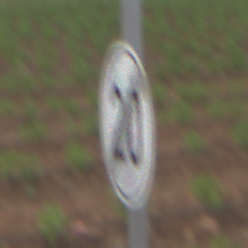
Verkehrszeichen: EndeGeschwindigkeit20
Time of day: Midday
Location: Outdoor (Nature)
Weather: PartlyCloudy
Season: NotSpecified
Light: Natural